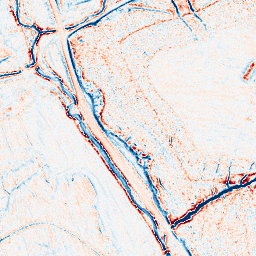
Category: edge_preserving
Decomposition family: anisotropic_diffusion
Decomposition parameters: iterations: 10
kappa: 50
gamma: 0.15
Upsampling method: bspline
Upsampling parameters: scale: 8
Upsampling scale: 8